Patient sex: F
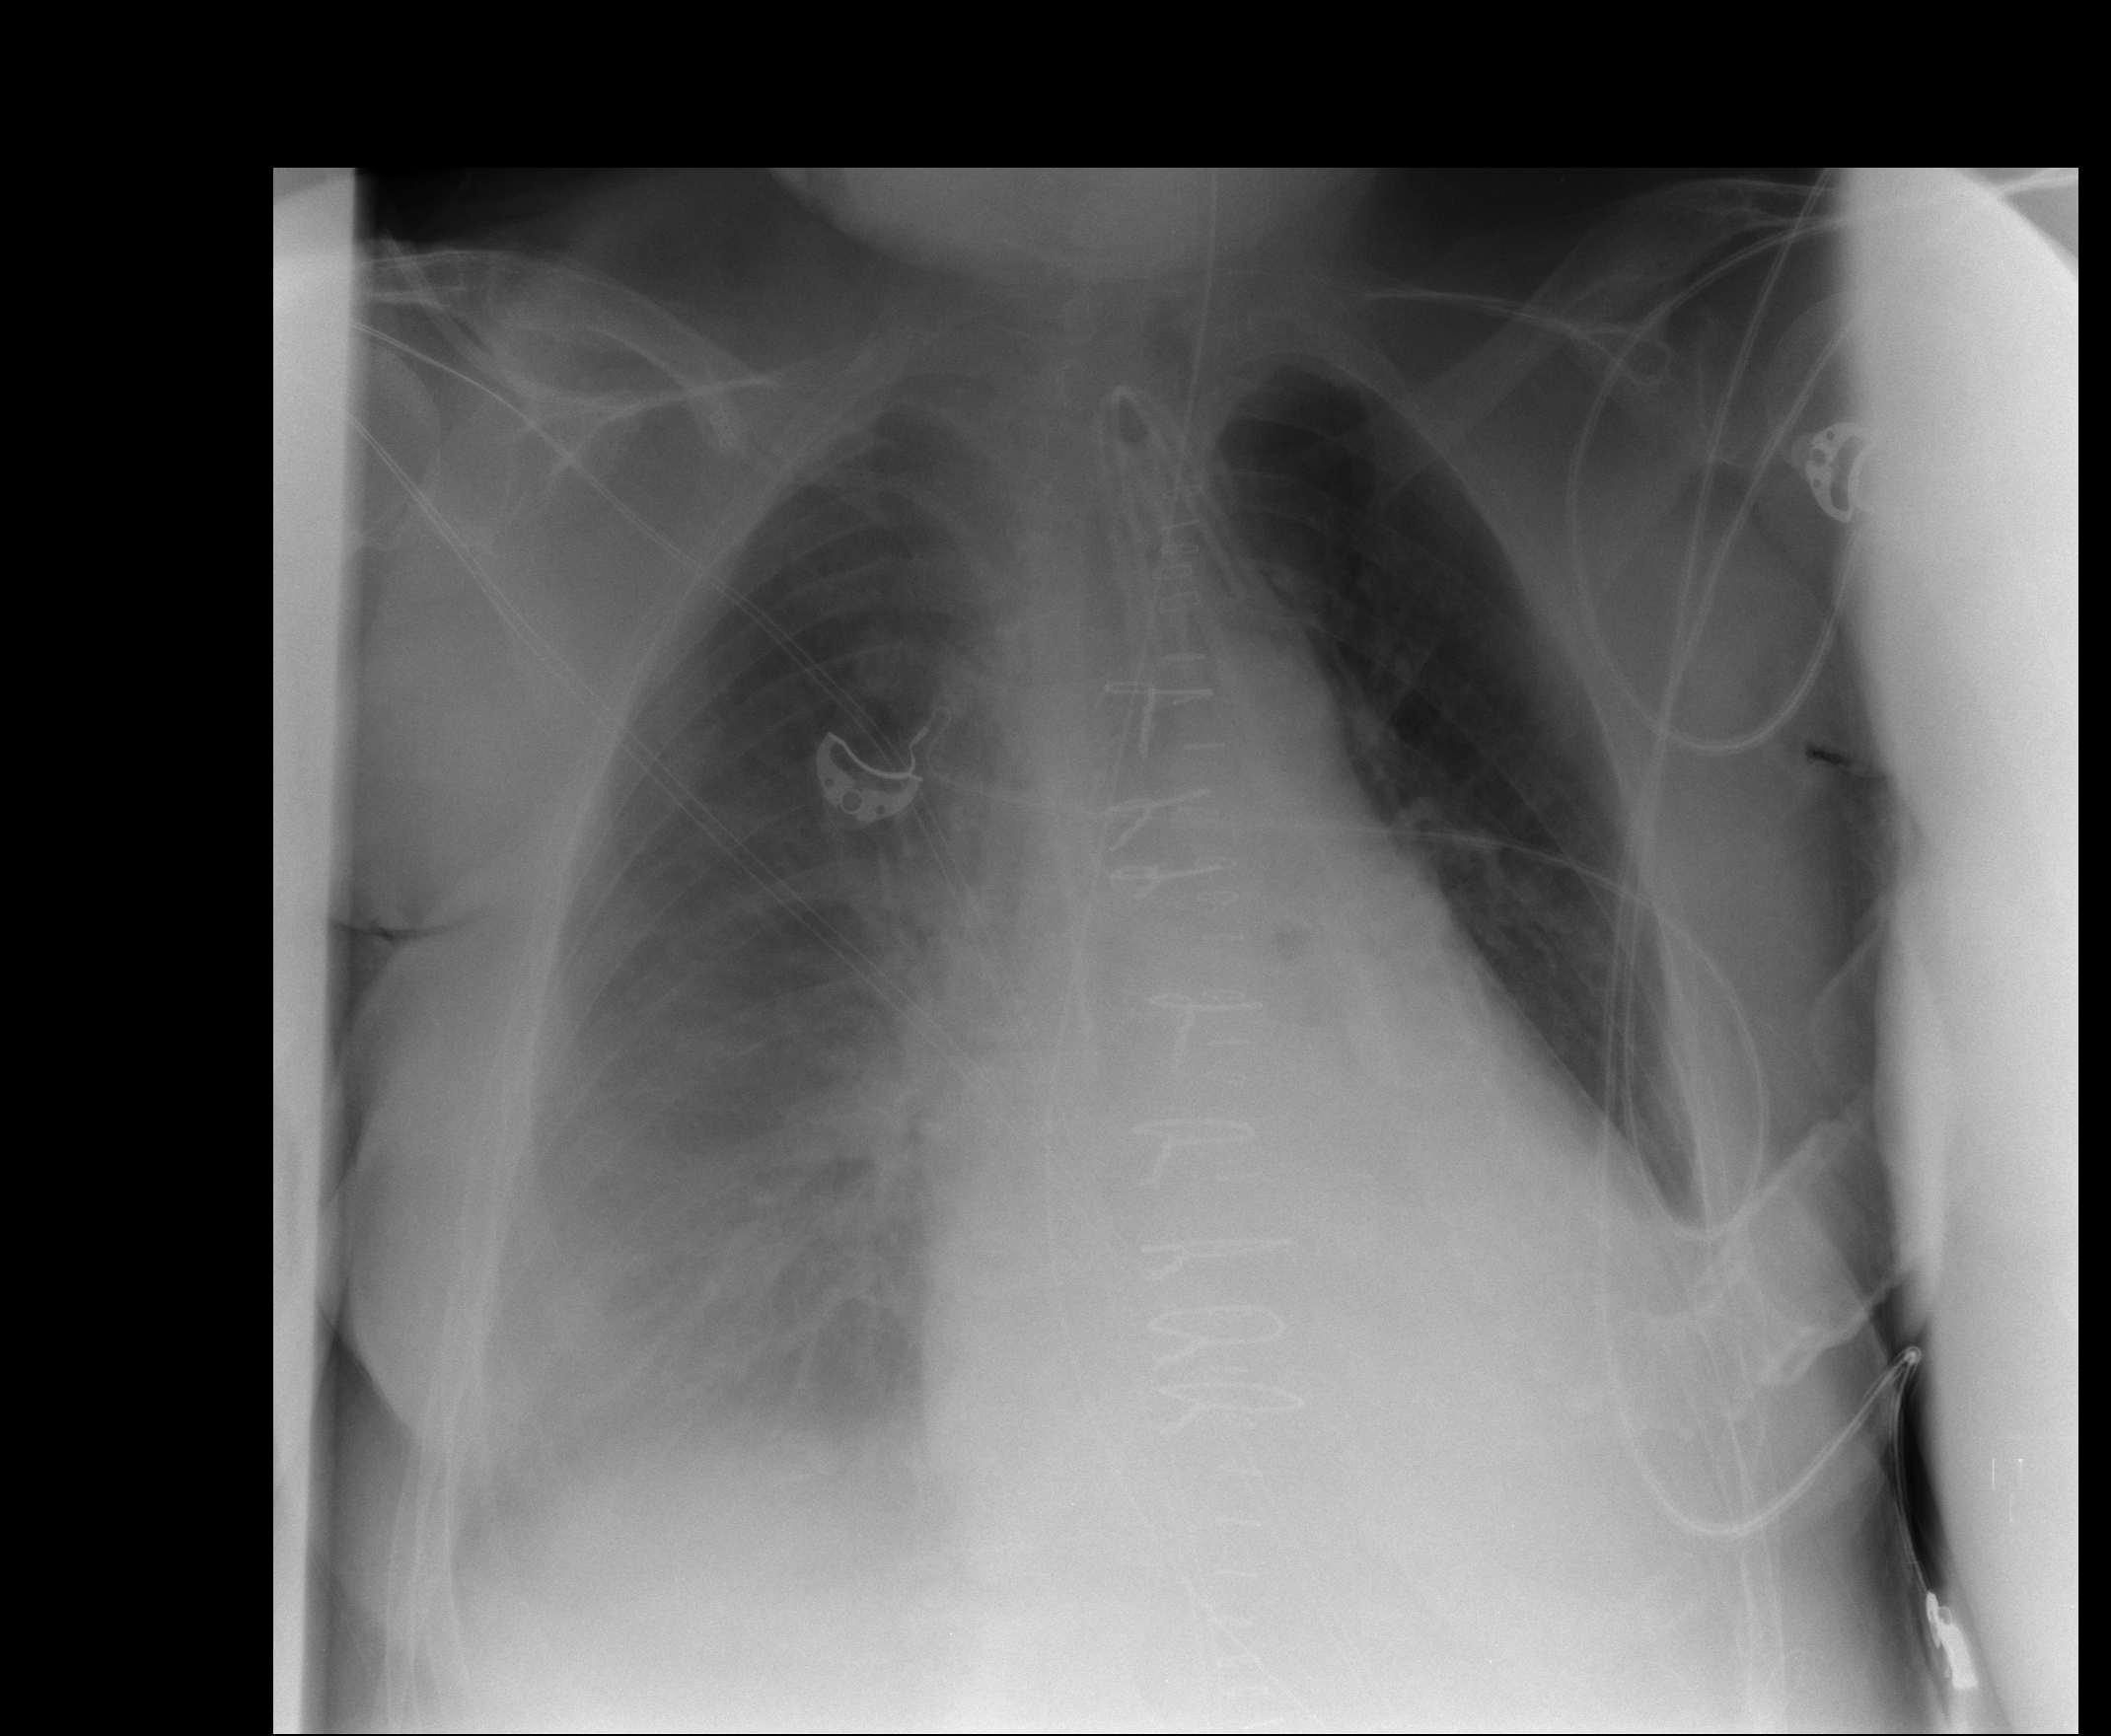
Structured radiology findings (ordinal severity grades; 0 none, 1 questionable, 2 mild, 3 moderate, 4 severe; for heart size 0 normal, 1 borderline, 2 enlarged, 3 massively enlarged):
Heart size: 2
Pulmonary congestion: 2
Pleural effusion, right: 3
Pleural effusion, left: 1
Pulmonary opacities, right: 0
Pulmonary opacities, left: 0
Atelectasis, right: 2
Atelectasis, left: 2